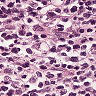
Metastatic tissue present: no